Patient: sex F, age 51
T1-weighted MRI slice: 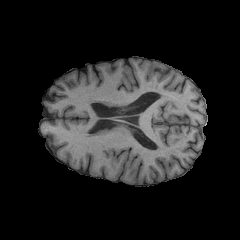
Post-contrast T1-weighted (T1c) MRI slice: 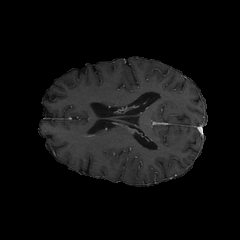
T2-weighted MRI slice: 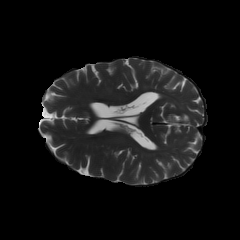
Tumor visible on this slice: no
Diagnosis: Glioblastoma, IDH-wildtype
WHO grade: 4